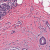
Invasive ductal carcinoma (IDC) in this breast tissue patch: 0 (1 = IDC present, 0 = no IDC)